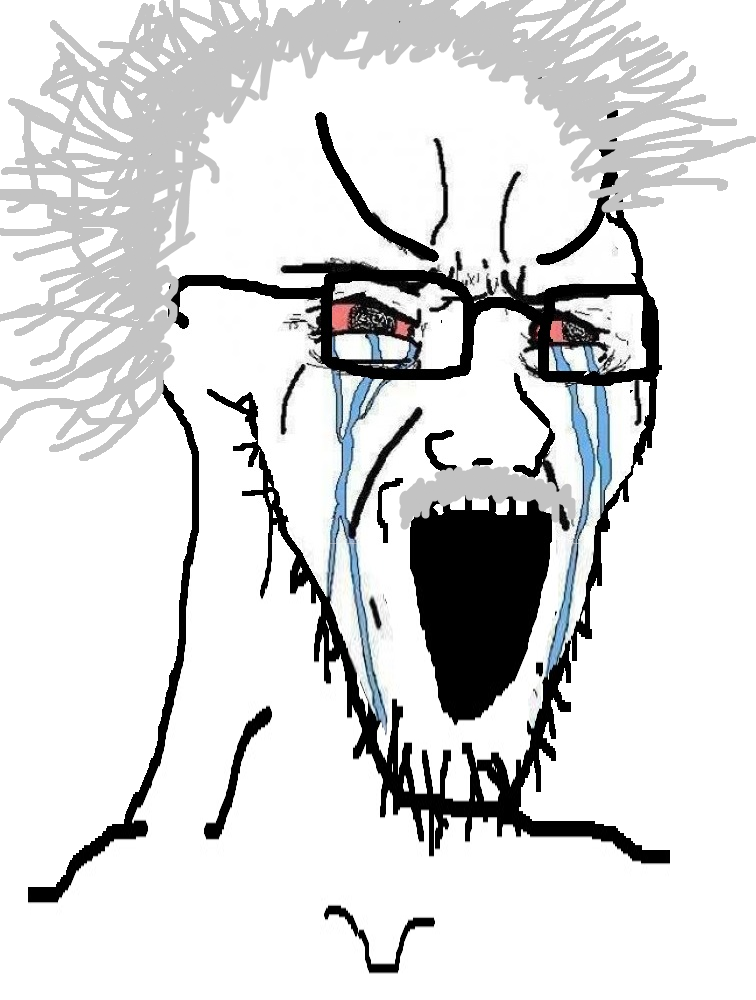
Label: 5_Soyjak